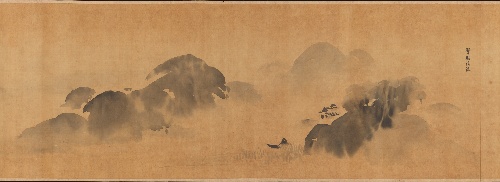
Title: 狩野探幽筆　『画苑』|Famous Themes for Painting Study Known as “The Garden of Painting” (Gaen)
Artist: Kano Tan'yū
Artist bio: Japanese, 1602–1674
Date: 1670
Object type: Handscroll
Classification: Paintings
Medium: One of a pair of handscrolls; ink on paper
Culture: Japan
Period: Edo period (1615–1868)
Dimensions: 10 7/8 in. x 10 ft. 7 5/8 in. (27.6 x 324.2 cm)
Department: Asian Art
Credit line: The Harry G. C. Packard Collection of Asian Art, Gift of Harry G. C. Packard, and Purchase, Fletcher, Rogers, Harris Brisbane Dick, and Louis V. Bell Funds, Joseph Pulitzer Bequest, and The Annenberg Fund Inc. Gift, 1975
Accession year: 1975
Repository: Metropolitan Museum of Art, New York, NY
Tags: Landscapes